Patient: sex F, age 31
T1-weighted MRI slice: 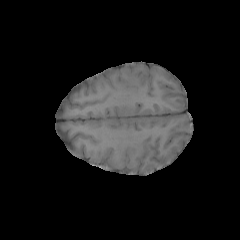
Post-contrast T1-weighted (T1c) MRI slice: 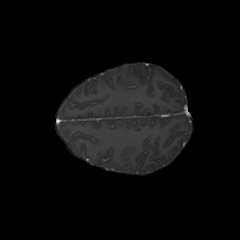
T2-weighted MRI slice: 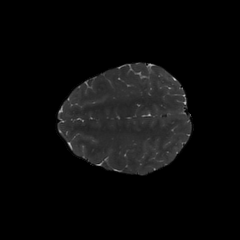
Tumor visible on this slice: no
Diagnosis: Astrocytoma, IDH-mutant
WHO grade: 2